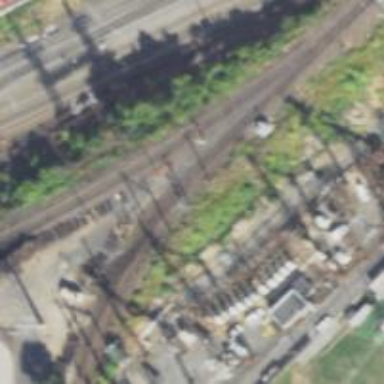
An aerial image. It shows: Railway tracks on embankment.